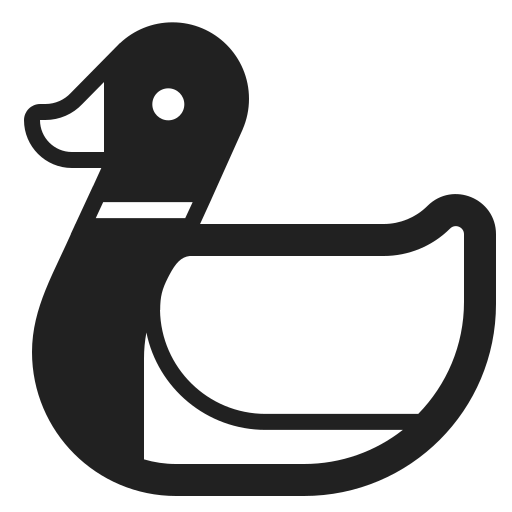
duck high contrast